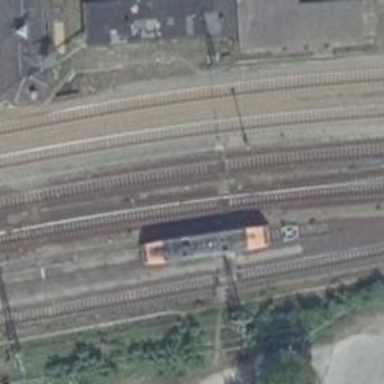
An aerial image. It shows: Railway signal.